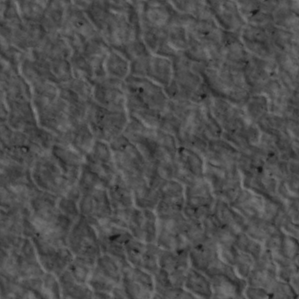
Label: non_frost